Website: bh-photo
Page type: store-pickup
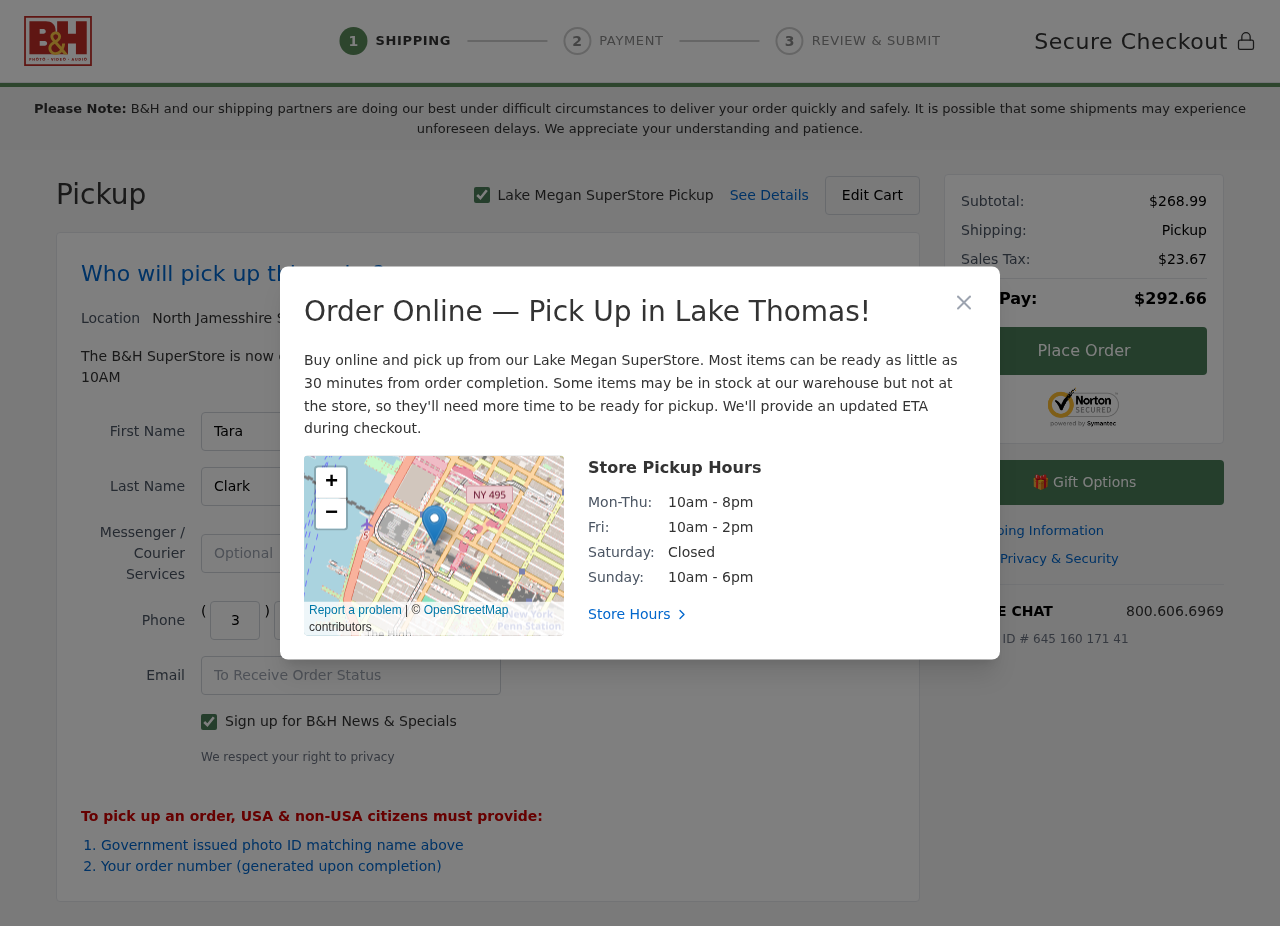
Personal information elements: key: PII_CITY
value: Lake Megan
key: PII_CITY2
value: North Jamesshire
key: PII_CITY3
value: Lake Thomas
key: PII_EMAIL
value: tclark@yahoo.com
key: PII_FIRSTNAME
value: Tara
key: PII_LASTNAME
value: Clark
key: PII_PHONE_AREA
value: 331
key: PII_PHONE_PREFIX
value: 739
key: PII_PHONE_SUFFIX
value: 7046
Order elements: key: ORDER_SUBTOTAL
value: $268.99
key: ORDER_TAX
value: $23.67
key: ORDER_TOTAL
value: $292.66
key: ORDER_ID
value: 645 160 171 41